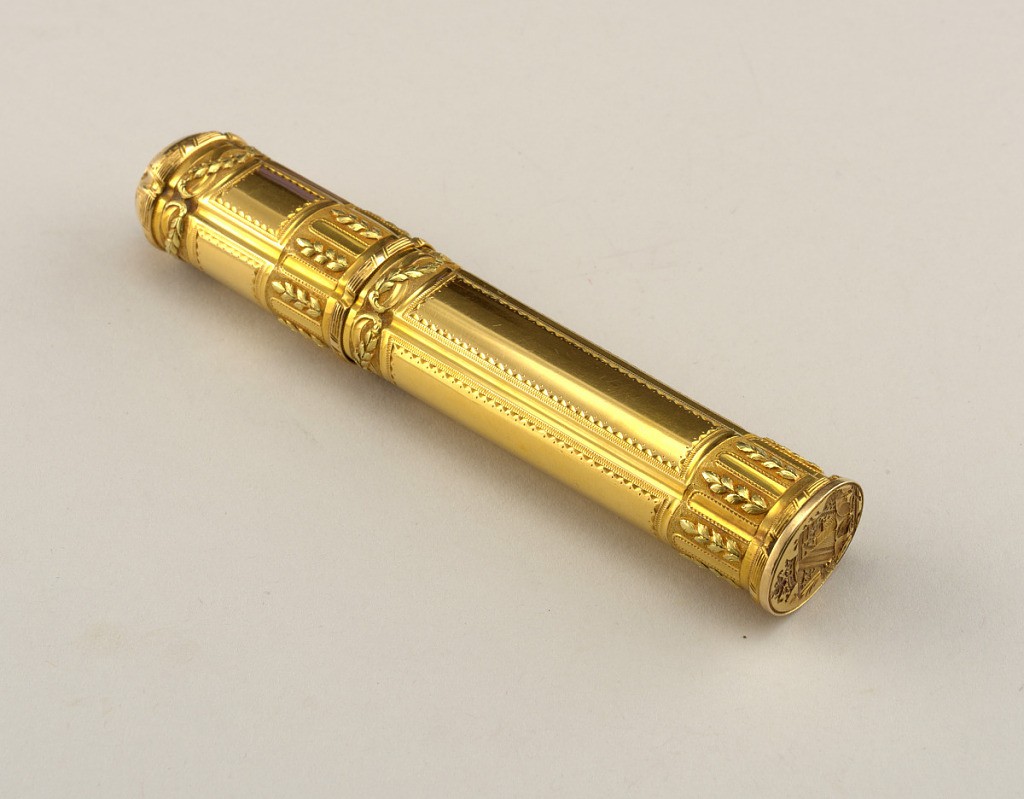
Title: Etui and cover
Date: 1780
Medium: gold
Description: Oval tubular etui. Sheath closure. Case (a) with retangular form, plain panels with bright-cut borders. At upper end a band of chased "s" scrolls and green gold leaves at top of each panel. Shallow flute in each panel. Bottom with engraved seal with coat of arms, unidentified. Cover (b) with similar decoration. Domed top with swirled rosette of green gold leaves.